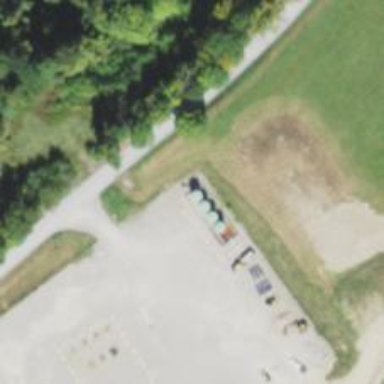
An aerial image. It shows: Storage tank that is man-made.